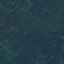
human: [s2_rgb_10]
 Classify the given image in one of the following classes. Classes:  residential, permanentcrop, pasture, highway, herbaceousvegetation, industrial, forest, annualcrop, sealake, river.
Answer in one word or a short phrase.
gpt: Forest